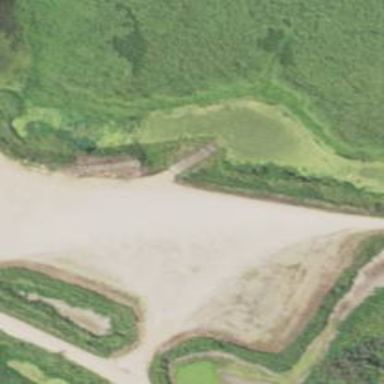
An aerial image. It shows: Slipway on service road designed for leisure land access.